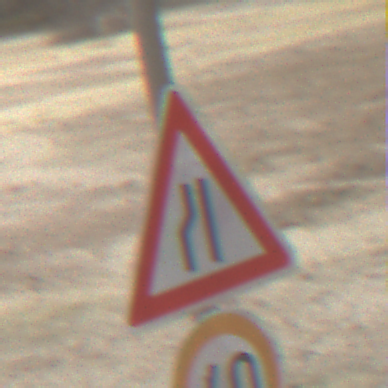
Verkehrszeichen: EinseitigVerengteFahrbahnLinks
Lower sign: Geschwindigkeit40
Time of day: MorningAfternoon
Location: Outdoor (Nature)
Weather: PartlyCloudy
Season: Winter
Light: Natural